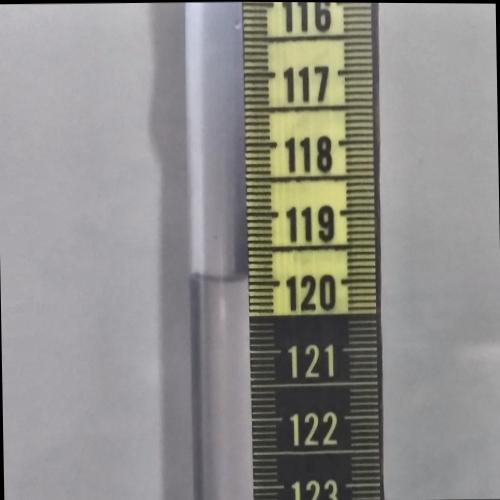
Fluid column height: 119.9 cm